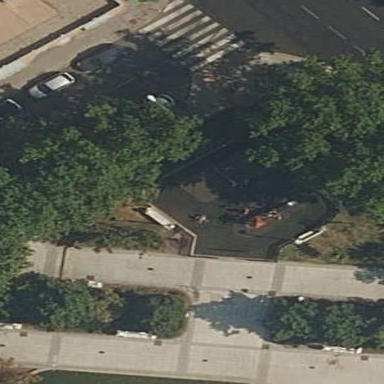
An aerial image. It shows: Playground area for leisure activities on the land.